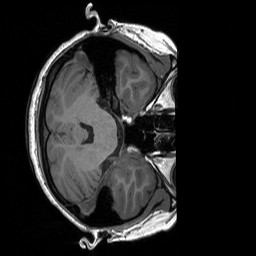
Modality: T1w
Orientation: axial
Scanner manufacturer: siemens
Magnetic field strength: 3 T
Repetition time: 1.76 s
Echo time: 0.0022 s